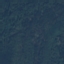
Land use / land cover class: Forest